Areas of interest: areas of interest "Parking Lot"
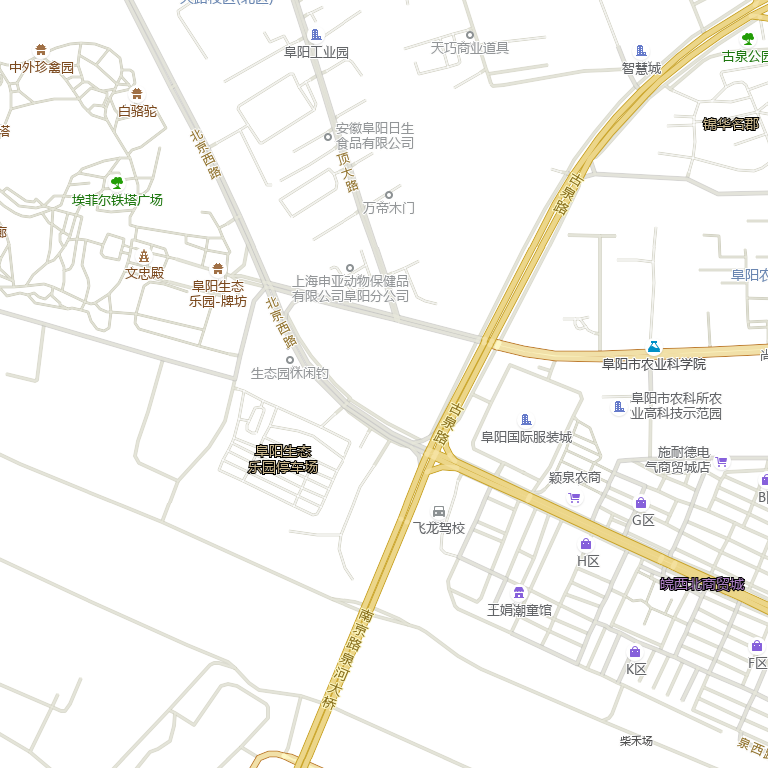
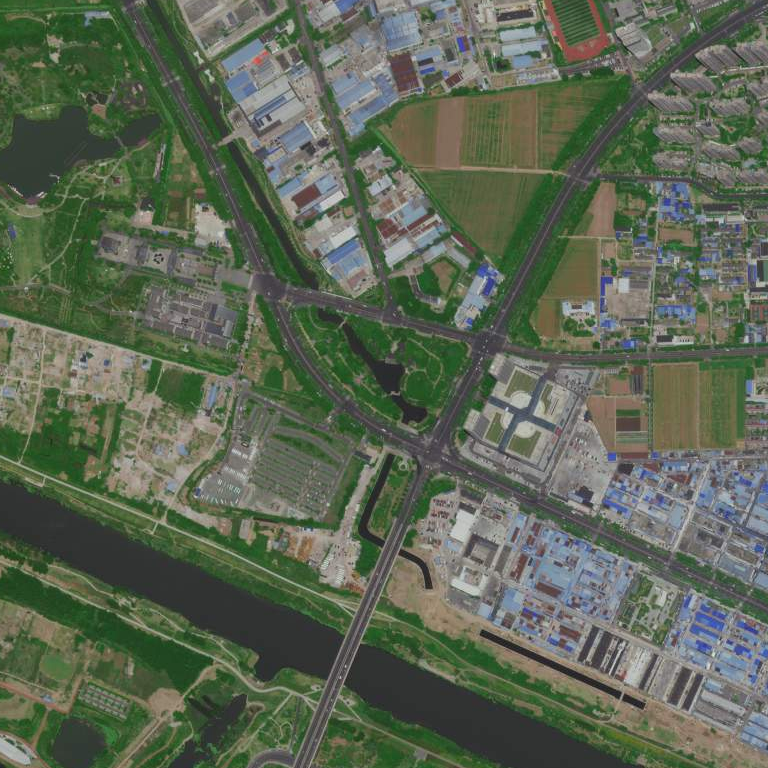